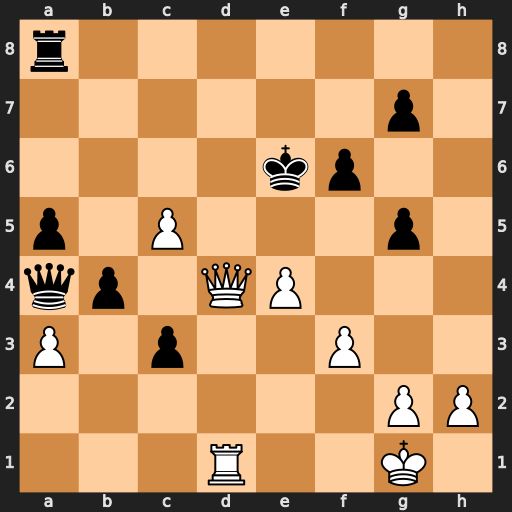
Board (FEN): r7/6p1/4kp2/p1P3p1/qp1QP3/P1p2P2/6PP/3R2K1
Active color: w
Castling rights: -
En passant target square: -
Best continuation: Qd5+ Ke7 Qb7+ Ke8 Qxa8+